Question: I am using Primefaces 3.3.1. My use case is very simple, after login user will land on his home page.
Home page is displaying a 'p:layout' with west and center portion.
In Firefox 11 and IE 9 this doesn't show up after button is pressed but if I do a refresh or reload of the page it displays correctly. But in Chrome after login layout is displayed correctly, need to do manual refresh.
I am not sure why this is not working for Firefox and IE.
'''
home.xhtml
<!DOCTYPE html PUBLIC "-//W3C//DTD XHTML 1.0 Transitional//EN"
"http://www.w3.org/TR/xhtml1/DTD/xhtml1-transitional.dtd">
<html xmlns="http://www.w3.org/1999/xhtml"
xmlns:h="http://java.sun.com/jsf/html"
xmlns:p="http://primefaces.org/ui">
<h:head>
</h:head>
<h:body>
<p:layout style="min-width:400px; min-height:200px;">
<p:layoutUnit position="west" size="200" header="Left" resizable="true" closable="false" collapsible="true">
</p:layoutUnit>
<p:layoutUnit position="center">
</p:layoutUnit>
</p:layout>
</h:body>
</html>
'''
Has anyone encountered similar issue?
In Firebug I don't see any errors.
Update:
It seems this is happening because '.ui-layout-unit' has 'visibility = hidden'. But why?

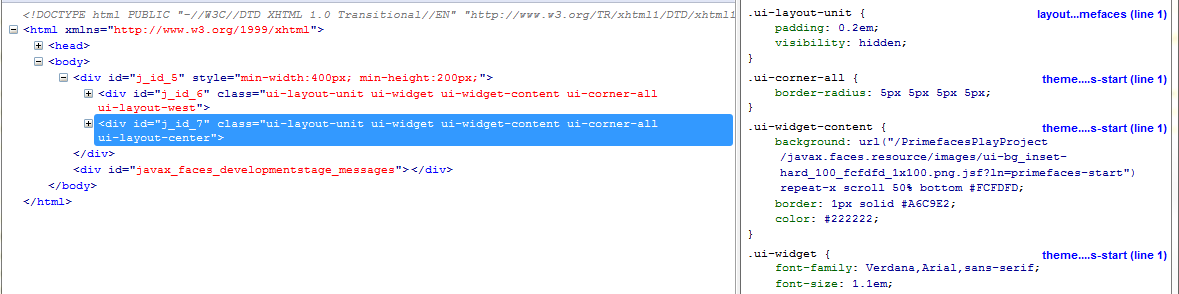
Answer: I had the same problem, however I followed the initial directions from this thread (serializable and config on the 'web.xml'). Finally I added the '<form>' tag for the main layout.
Useful links:
- <URL>